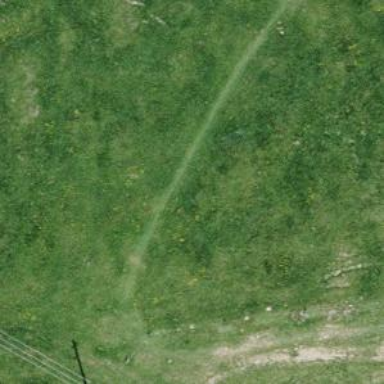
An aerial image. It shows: Path covered in grass.